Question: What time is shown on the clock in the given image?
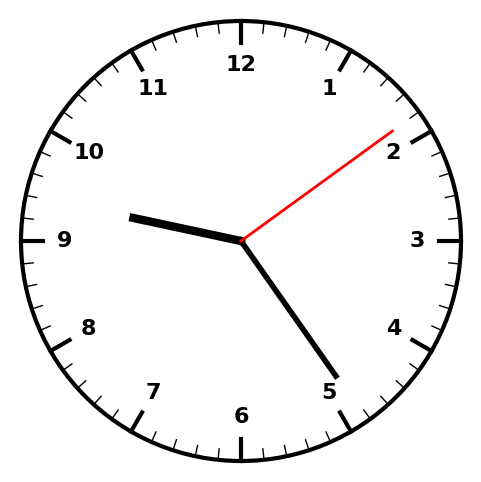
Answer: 09:24:09